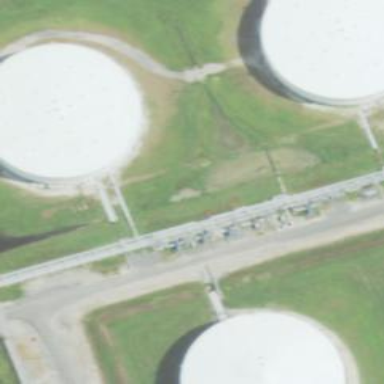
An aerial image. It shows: Storage tank which is man-made and housed in building.